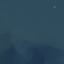
Land use / land cover class: SeaLake